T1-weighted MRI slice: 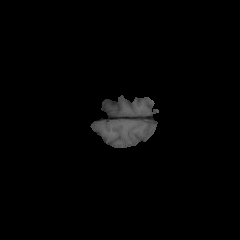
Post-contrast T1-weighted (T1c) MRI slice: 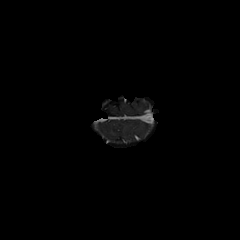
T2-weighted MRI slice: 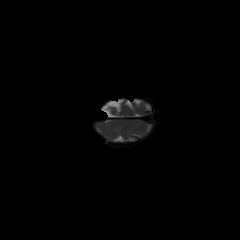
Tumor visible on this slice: no